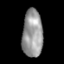
Tissue: lung
Cell type: Pericytes
Senescence score: 0.6423
Nuclear area (px): 944
Mean DAPI intensity: 152.589